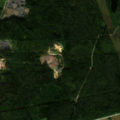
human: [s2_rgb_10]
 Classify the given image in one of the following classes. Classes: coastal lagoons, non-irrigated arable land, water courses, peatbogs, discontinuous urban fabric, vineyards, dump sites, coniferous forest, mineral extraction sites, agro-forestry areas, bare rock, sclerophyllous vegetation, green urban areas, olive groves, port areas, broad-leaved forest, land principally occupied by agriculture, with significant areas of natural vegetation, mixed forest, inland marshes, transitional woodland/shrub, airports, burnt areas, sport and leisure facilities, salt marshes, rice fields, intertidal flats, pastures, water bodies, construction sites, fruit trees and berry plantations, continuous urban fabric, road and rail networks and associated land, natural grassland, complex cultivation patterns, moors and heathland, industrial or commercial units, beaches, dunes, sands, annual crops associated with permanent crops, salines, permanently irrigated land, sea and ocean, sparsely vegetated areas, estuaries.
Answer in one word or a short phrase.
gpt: non-irrigated arable land, coniferous forest, mixed forest